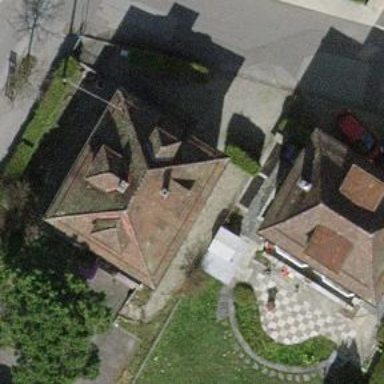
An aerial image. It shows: Detached building with hipped roof.